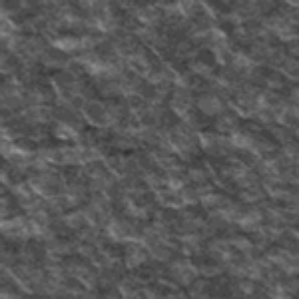
Label: frost